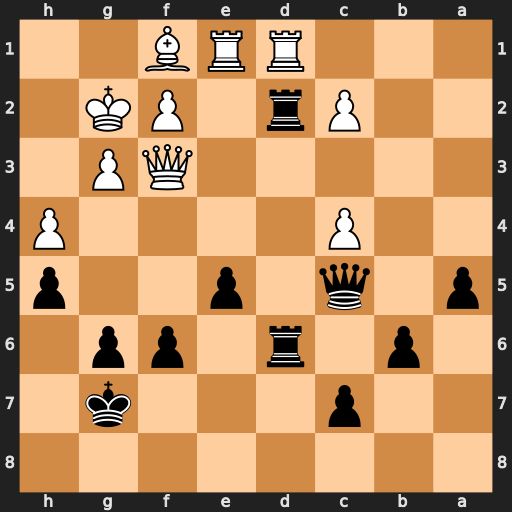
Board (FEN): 8/2p3k1/1p1r1pp1/p1q1p2p/2P4P/5QP1/2Pr1PK1/3RRB2
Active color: b
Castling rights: -
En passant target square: -
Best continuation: e4 Rxe4 Rxd1